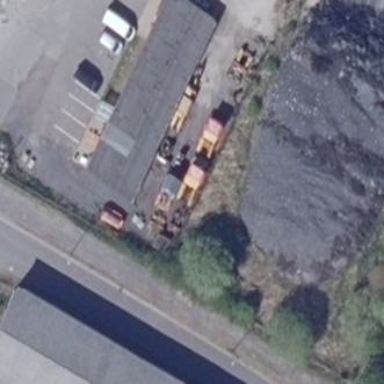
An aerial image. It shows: Industrial building.